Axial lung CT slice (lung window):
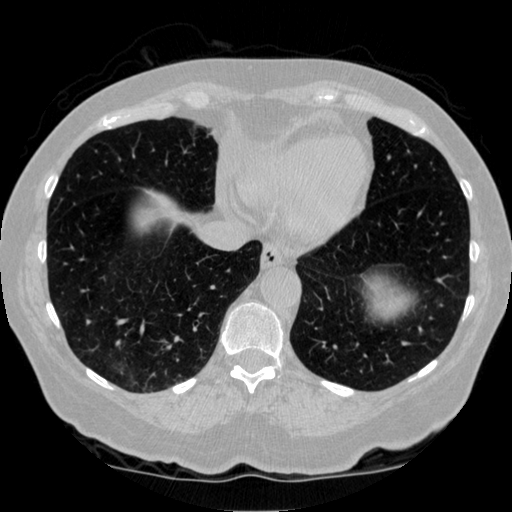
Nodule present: no